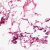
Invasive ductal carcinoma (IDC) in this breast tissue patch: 0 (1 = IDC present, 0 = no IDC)